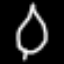
Label: leaf